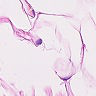
Metastatic tissue present: no